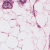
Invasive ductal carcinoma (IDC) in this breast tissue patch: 0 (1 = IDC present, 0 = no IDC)